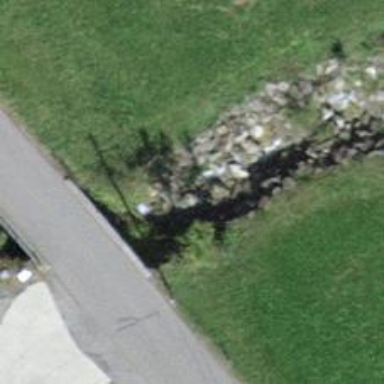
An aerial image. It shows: Culvert tunnel underneath ditch.